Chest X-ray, AP view. Patient: 57 years old, sex M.
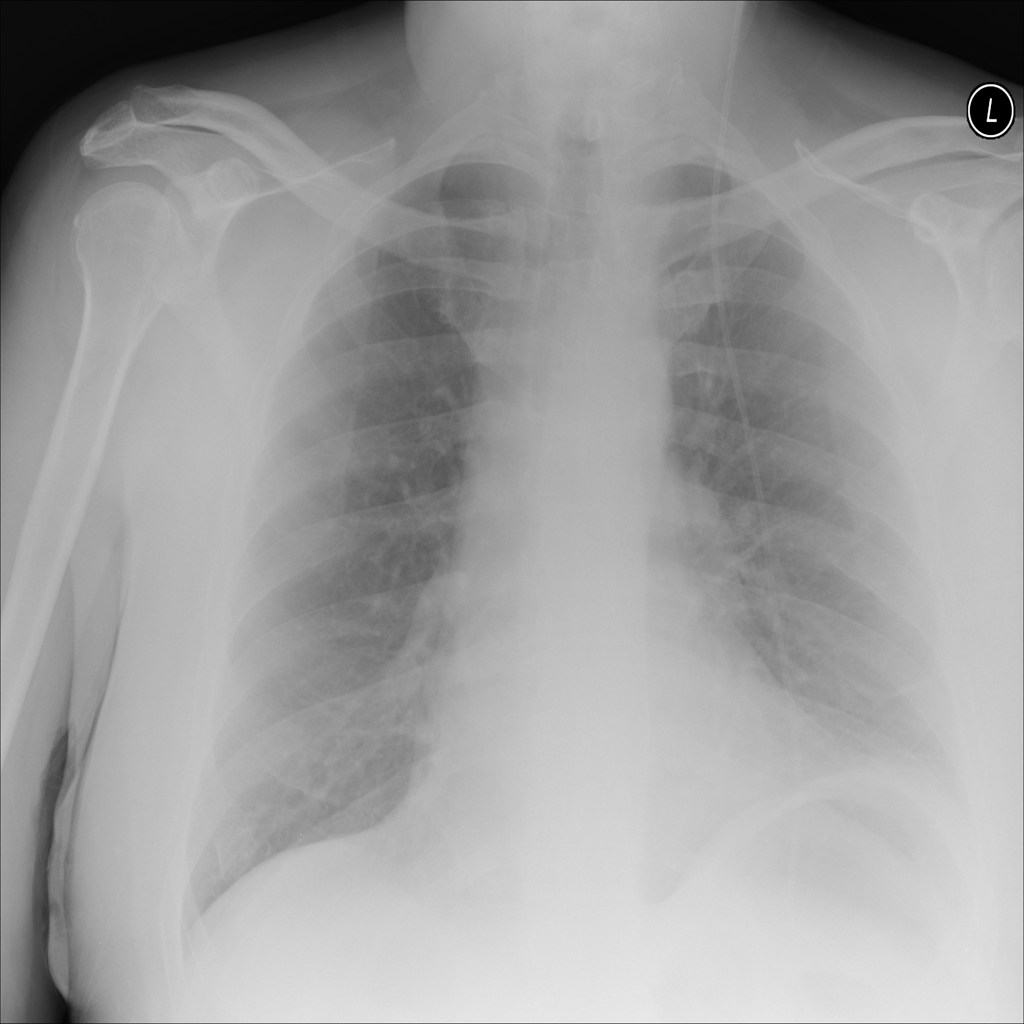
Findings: Atelectasis